Question: After feeding few Shakespeare books to my Perl script I have a hash with 26 english letters as keys and the number of their occurences in texts - as value:
'''
%freq = (
a => 24645246,
b => <PHONE>,
....
z => 807451,
);
'''
and of course the total number of all letters - let's say in the '$total' variable.
Is there please a nice trick to generate a string holding 16 random letters (a letter can occur several times there) - weighted by their frequency of use?
To be used in a word game similar to Ruzzle:

Something elegant - like picking a random line from a file, as suggested by a <URL> receipt:
'''
rand($.) < 1 && ($line = $_) while <>;
'''
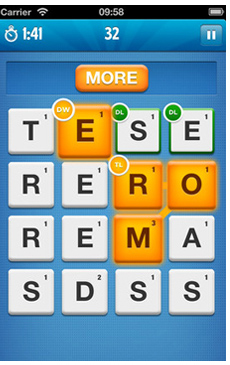
Answer: The Perl Cookbook trick for picking a random line (which can also be found in <URL> can be adapted for weighted sampling too:
'''
my $chosen;
my $sum = 0;
foreach my $item (keys %freq) {
$sum += $freq{$item};
$chosen = $item if rand($sum) < $freq{$item};
}
'''
Here, '$sum' corresponds to the line counter '$.' and '$freq{$item}' to the constant '1' in the Cookbook version.
---
If you're going to be picking a lot of weighted random samples, you can speed this up a bit with some preparation (note that this destroys '%freq', so make a copy first if you want to keep it):
'''
# first, scale all frequencies so that the average frequency is 1:
my $avg = 0;
$avg += $_ for values %freq;
$avg /= keys %freq;
$_ /= $avg for values %freq;
# now, prepare the array we'll need for fast weighted sampling:
my @lookup;
while (keys %freq) {
my ($lo, $hi) = (sort {$freq{$a} <=> $freq{$b}} keys %freq)[0, -1];
push @lookup, [$lo, $hi, $freq{$lo} + @lookup];
$freq{$hi} -= (1 - $freq{$lo});
delete $freq{$lo};
}
'''
Now, to draw a random weighted sample from the prepared distribution, you just do this:
'''
my $r = rand @lookup;
my ($lo, $hi, $threshold) = @{$lookup[$r]};
my $chosen = ($r < $threshold ? $lo : $hi);
'''
(This is basically the Square Histogram method described in Marsaglia, Tsang & Wang (2004), <URL>